Question: I'm a first time Android and OpenCV developer and I would very much appreciate your help and some advise. I would like to extract and identify digits inputted by a mobile phone camera.
It would help me very much if you could be as specific as possible.
This is how the picture can be inputted:

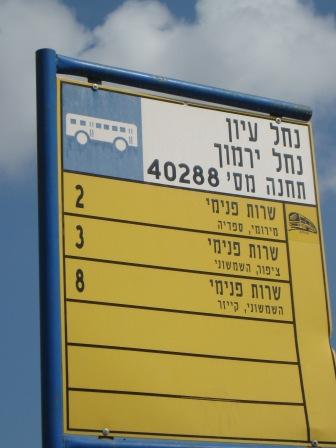
Answer: There are some great discussions that I've seen around here and other places that can really help you achieve what you are looking for:
- <URL>.